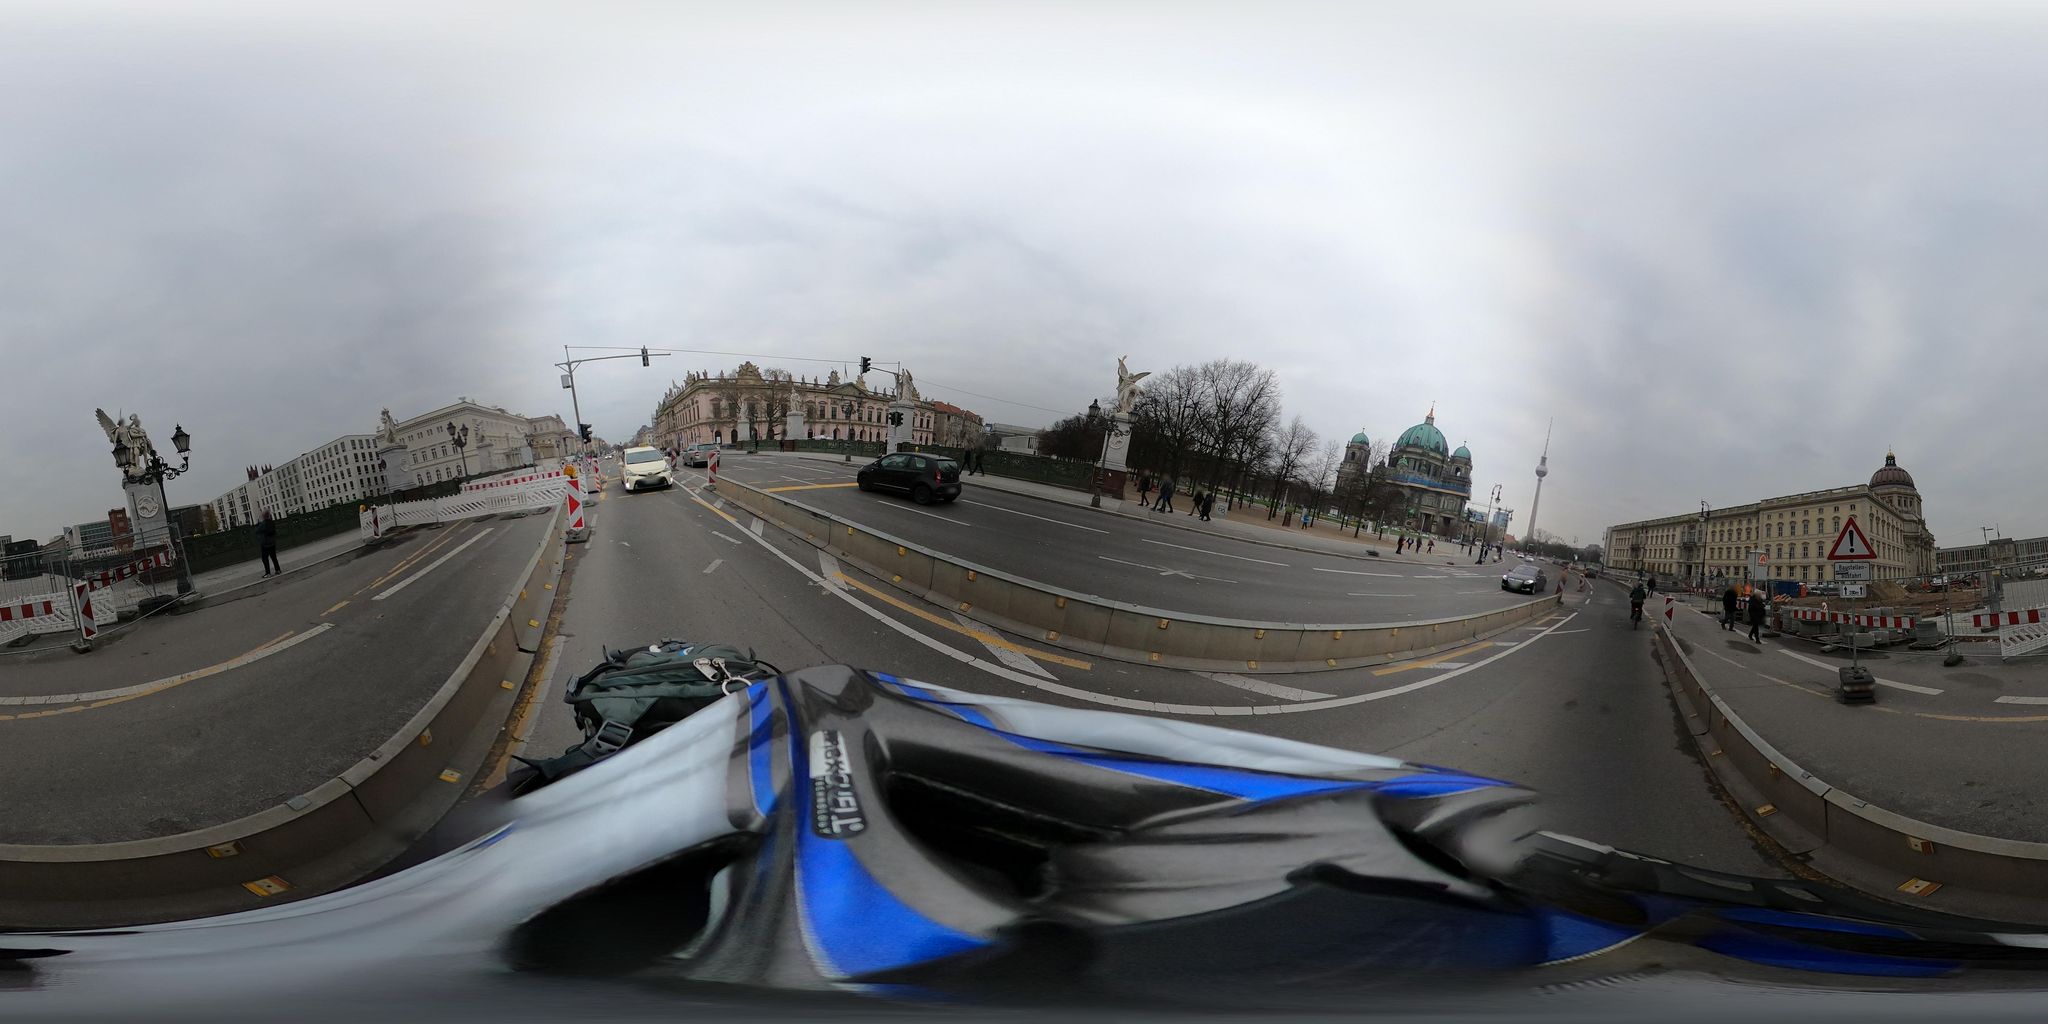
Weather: snowy
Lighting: day
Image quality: slightly poor
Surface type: cycling surface
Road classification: primary
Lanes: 2
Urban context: urban centre
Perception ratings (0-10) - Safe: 2.55, Lively: 5.18, Beautiful: 8.04, Boring: 1.5, Depressing: 7.41, Wealthy: 2.23